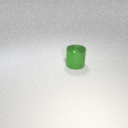
large green metal cylinder